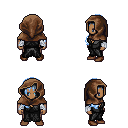
a pixel art fantasy rpg character, male body template, human, dark skin, gray robe, teal pants, white cyan right-swept hairstyle, cloth hood, white cloth bandages, brown shoes, four views (front, back, left, right), 2x2 character sprite sheet, small pixel art, hard edges, no anti-aliasing